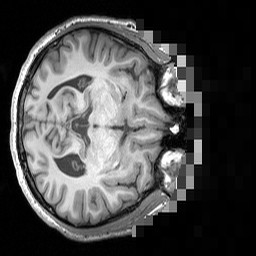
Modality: T1w
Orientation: axial
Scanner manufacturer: siemens
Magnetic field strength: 3 T
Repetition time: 1.5 s
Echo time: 0.00291 s